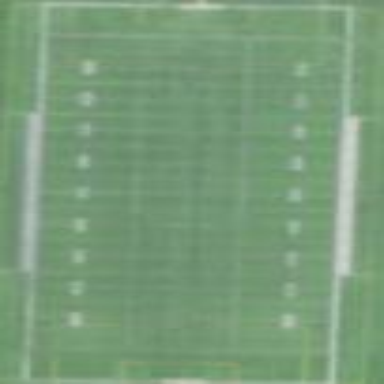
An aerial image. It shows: Pitch used for both American football and soccer.